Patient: sex F, age 82
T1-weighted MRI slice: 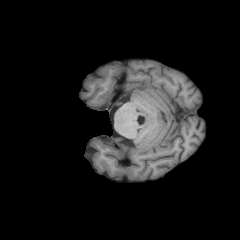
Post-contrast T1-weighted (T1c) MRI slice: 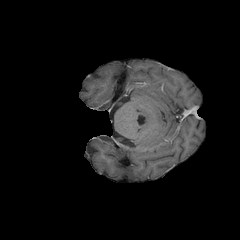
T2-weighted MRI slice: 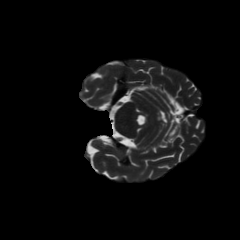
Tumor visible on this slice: no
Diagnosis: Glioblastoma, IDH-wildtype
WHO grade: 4